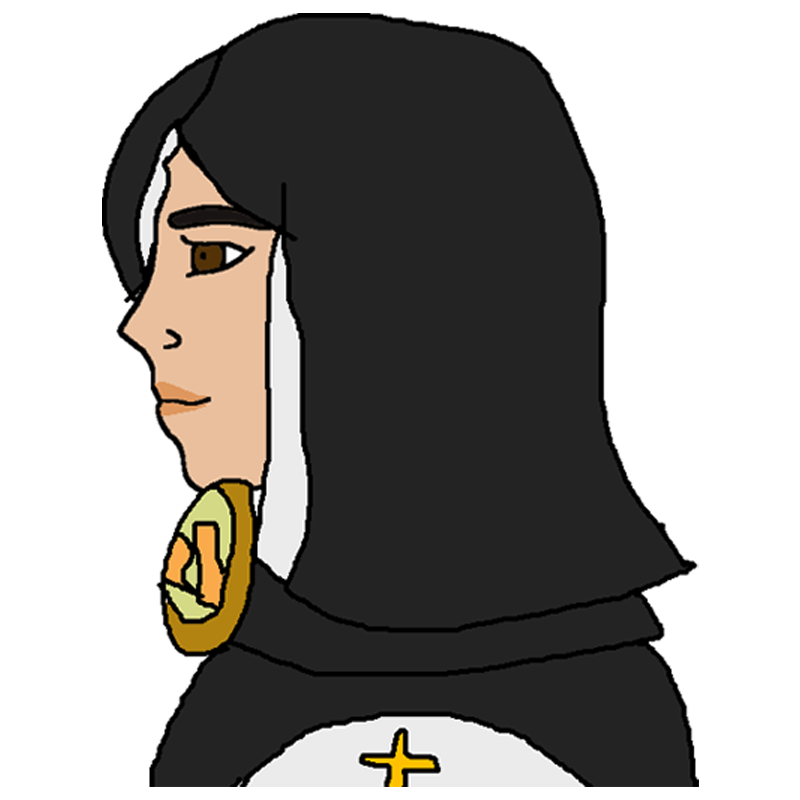
Label: 4_Yes_Chad